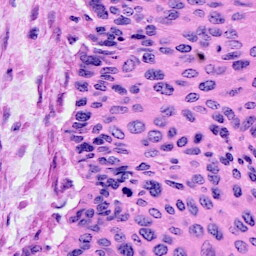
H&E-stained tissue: Cervix